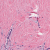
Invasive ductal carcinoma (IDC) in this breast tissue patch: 0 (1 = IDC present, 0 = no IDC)